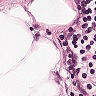
Metastatic tissue present: no